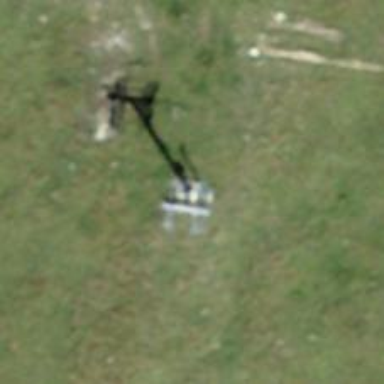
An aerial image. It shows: Pylon used for aerialway.